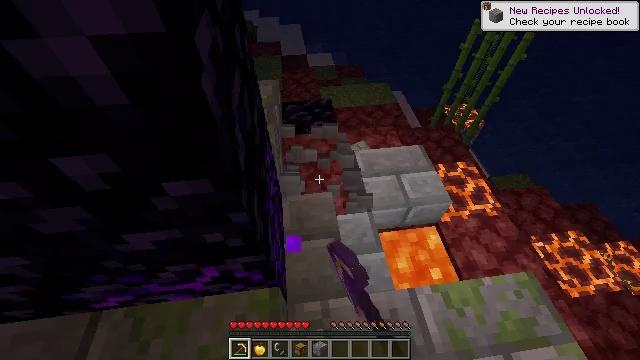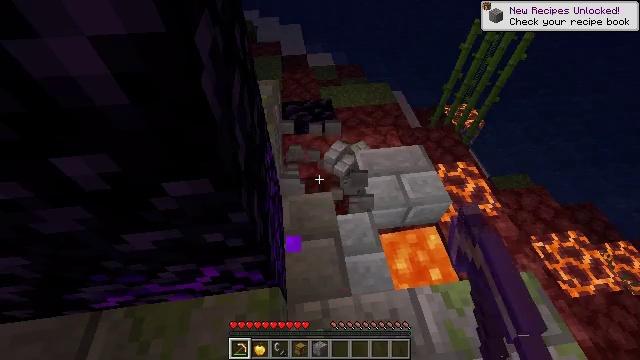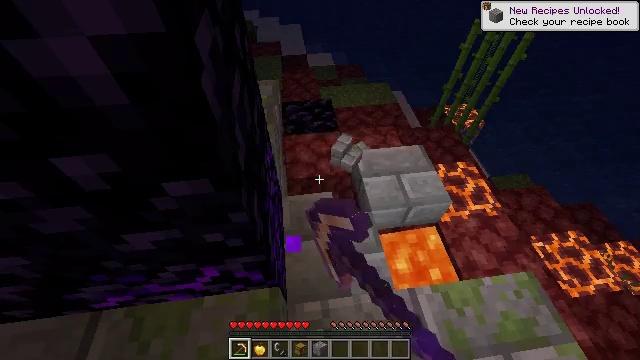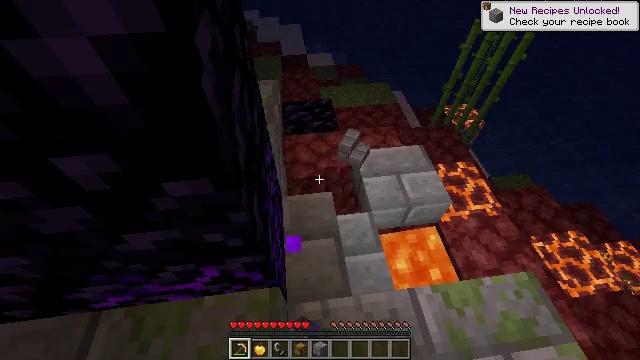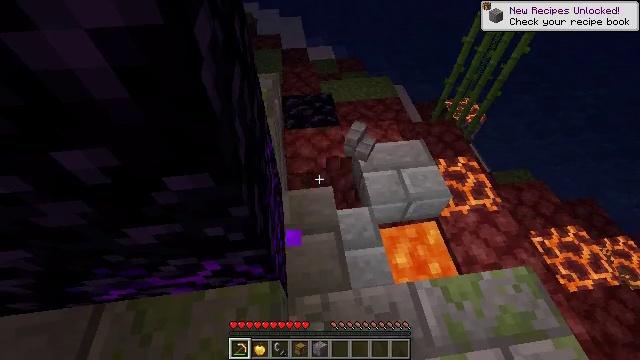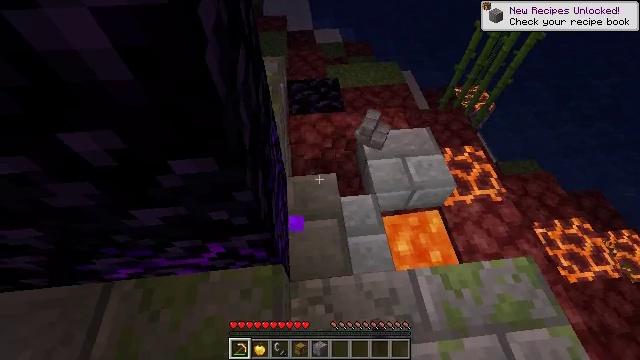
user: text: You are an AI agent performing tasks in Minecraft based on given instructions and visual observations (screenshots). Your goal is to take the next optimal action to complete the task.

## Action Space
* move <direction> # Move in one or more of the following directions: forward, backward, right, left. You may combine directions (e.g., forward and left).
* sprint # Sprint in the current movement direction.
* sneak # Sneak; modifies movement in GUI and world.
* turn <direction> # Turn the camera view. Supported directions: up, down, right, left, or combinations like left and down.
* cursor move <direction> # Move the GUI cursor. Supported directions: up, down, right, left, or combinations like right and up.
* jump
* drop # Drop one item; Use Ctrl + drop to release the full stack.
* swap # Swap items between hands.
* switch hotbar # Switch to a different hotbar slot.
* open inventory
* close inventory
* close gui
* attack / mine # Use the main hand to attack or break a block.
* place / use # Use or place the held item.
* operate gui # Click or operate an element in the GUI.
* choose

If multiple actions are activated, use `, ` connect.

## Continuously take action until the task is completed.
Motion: motion action
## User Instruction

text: Mine the netherrack in the Nether.
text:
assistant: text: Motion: attack / mine
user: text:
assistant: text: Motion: attack / mine
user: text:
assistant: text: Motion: attack / mine
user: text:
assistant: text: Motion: turn down, attack / mine
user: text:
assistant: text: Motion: turn left and down
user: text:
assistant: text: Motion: no_op